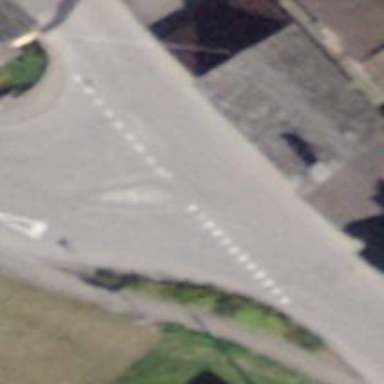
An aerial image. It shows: Road with "give way" sign.